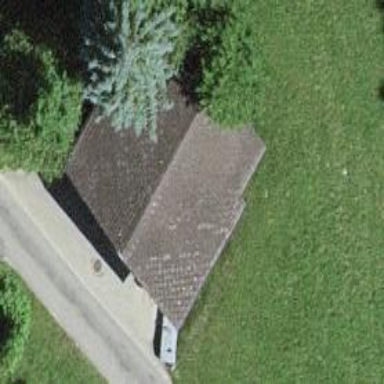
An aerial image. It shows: Shed building.